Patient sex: M
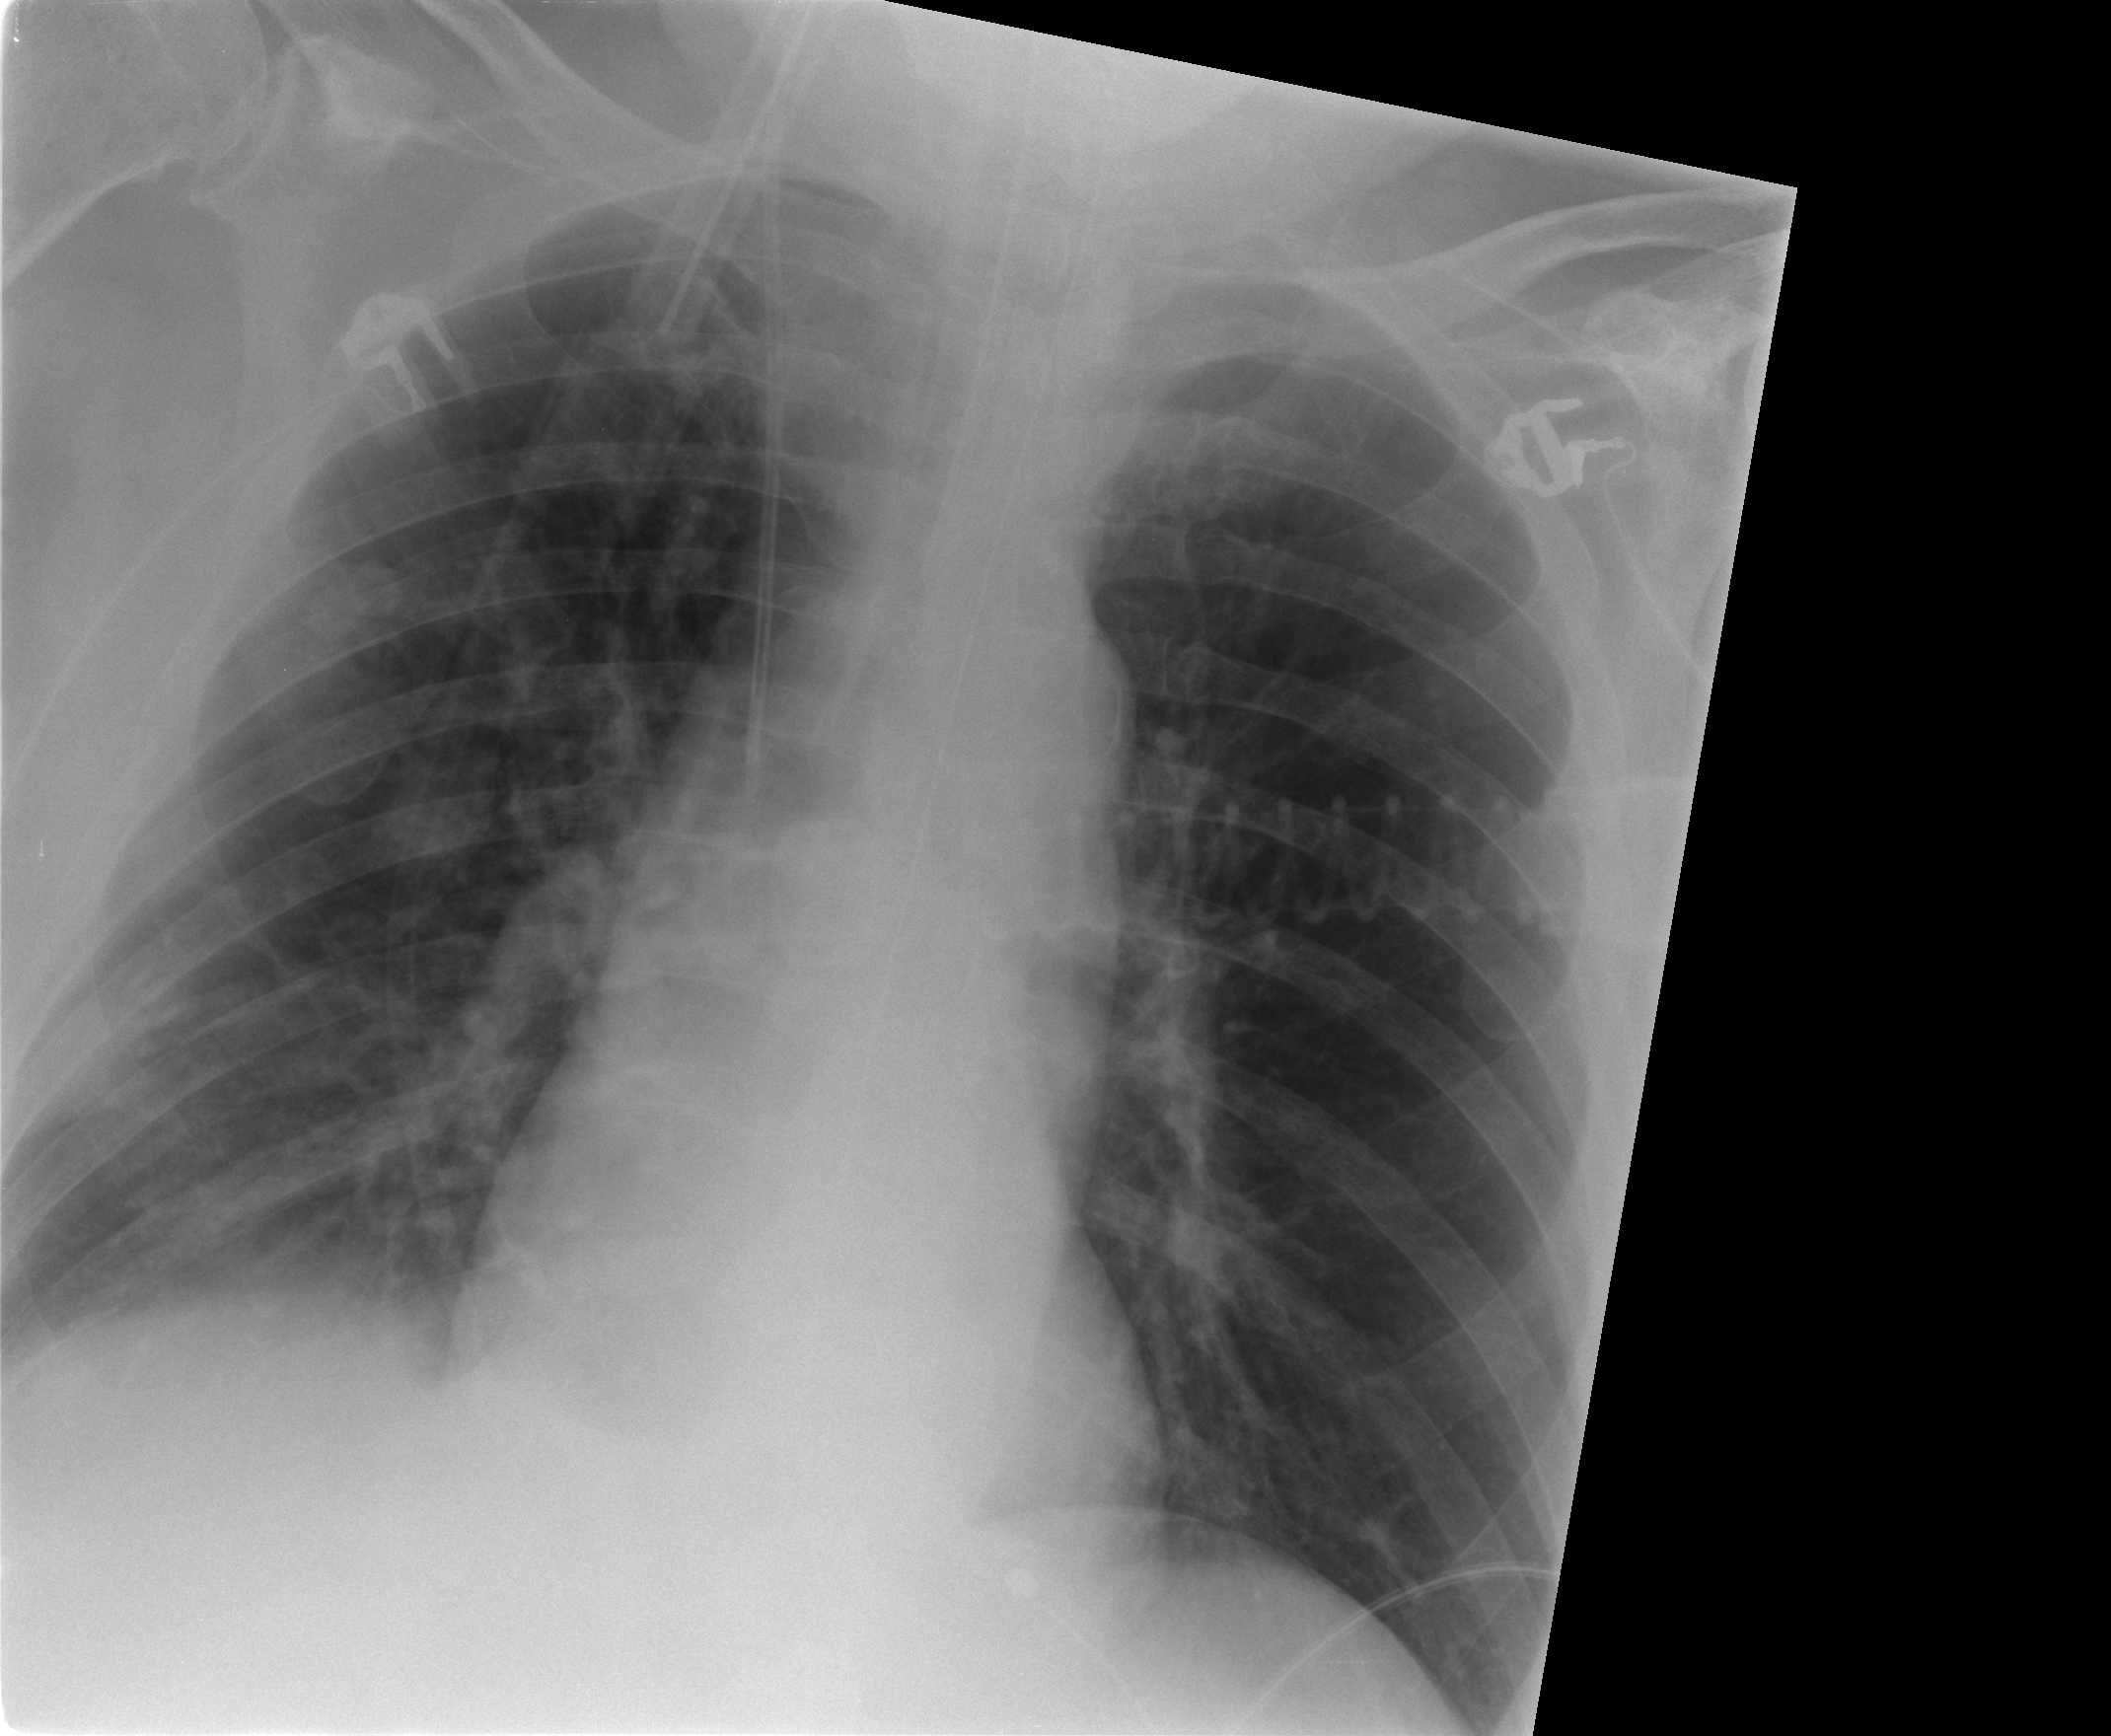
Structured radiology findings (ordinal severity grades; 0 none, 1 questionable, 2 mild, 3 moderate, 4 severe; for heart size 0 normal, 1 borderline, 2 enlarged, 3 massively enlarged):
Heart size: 0
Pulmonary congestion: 0
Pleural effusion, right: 0
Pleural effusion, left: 0
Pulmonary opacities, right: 2
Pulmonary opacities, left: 0
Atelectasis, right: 2
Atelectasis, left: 0